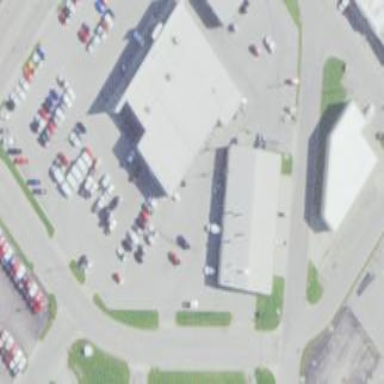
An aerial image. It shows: Building housing car shop.